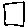
Label: square